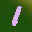
Label: 1